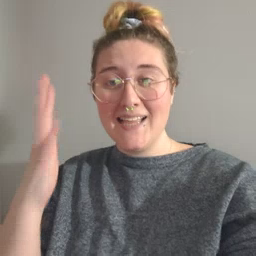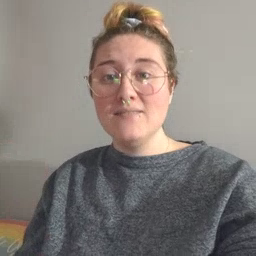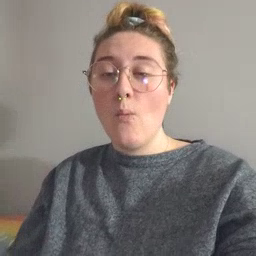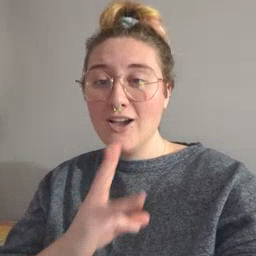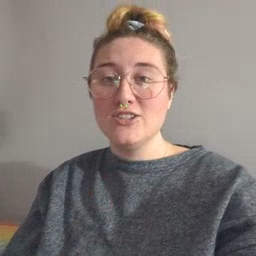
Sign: water